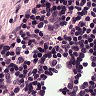
Metastatic tissue present: no